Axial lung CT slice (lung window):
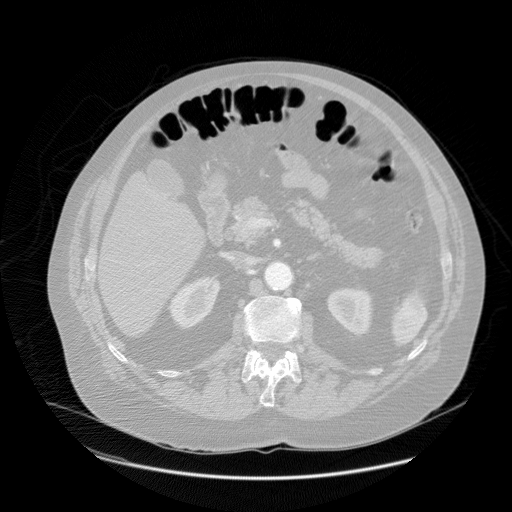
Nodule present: no